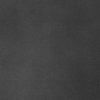
Label: dusty